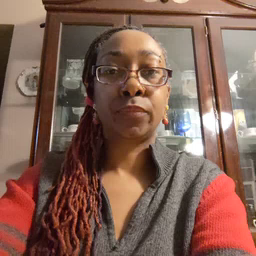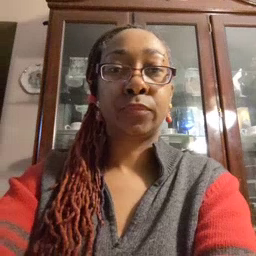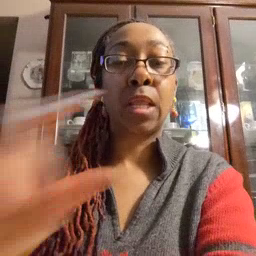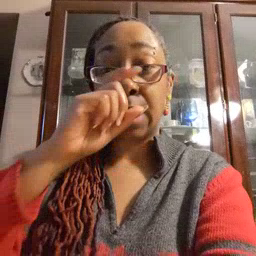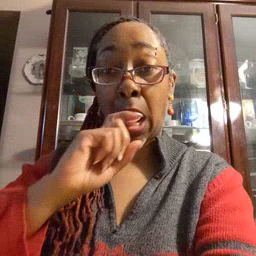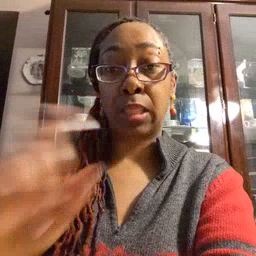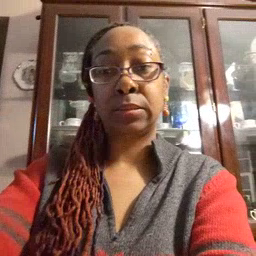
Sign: doll